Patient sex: M
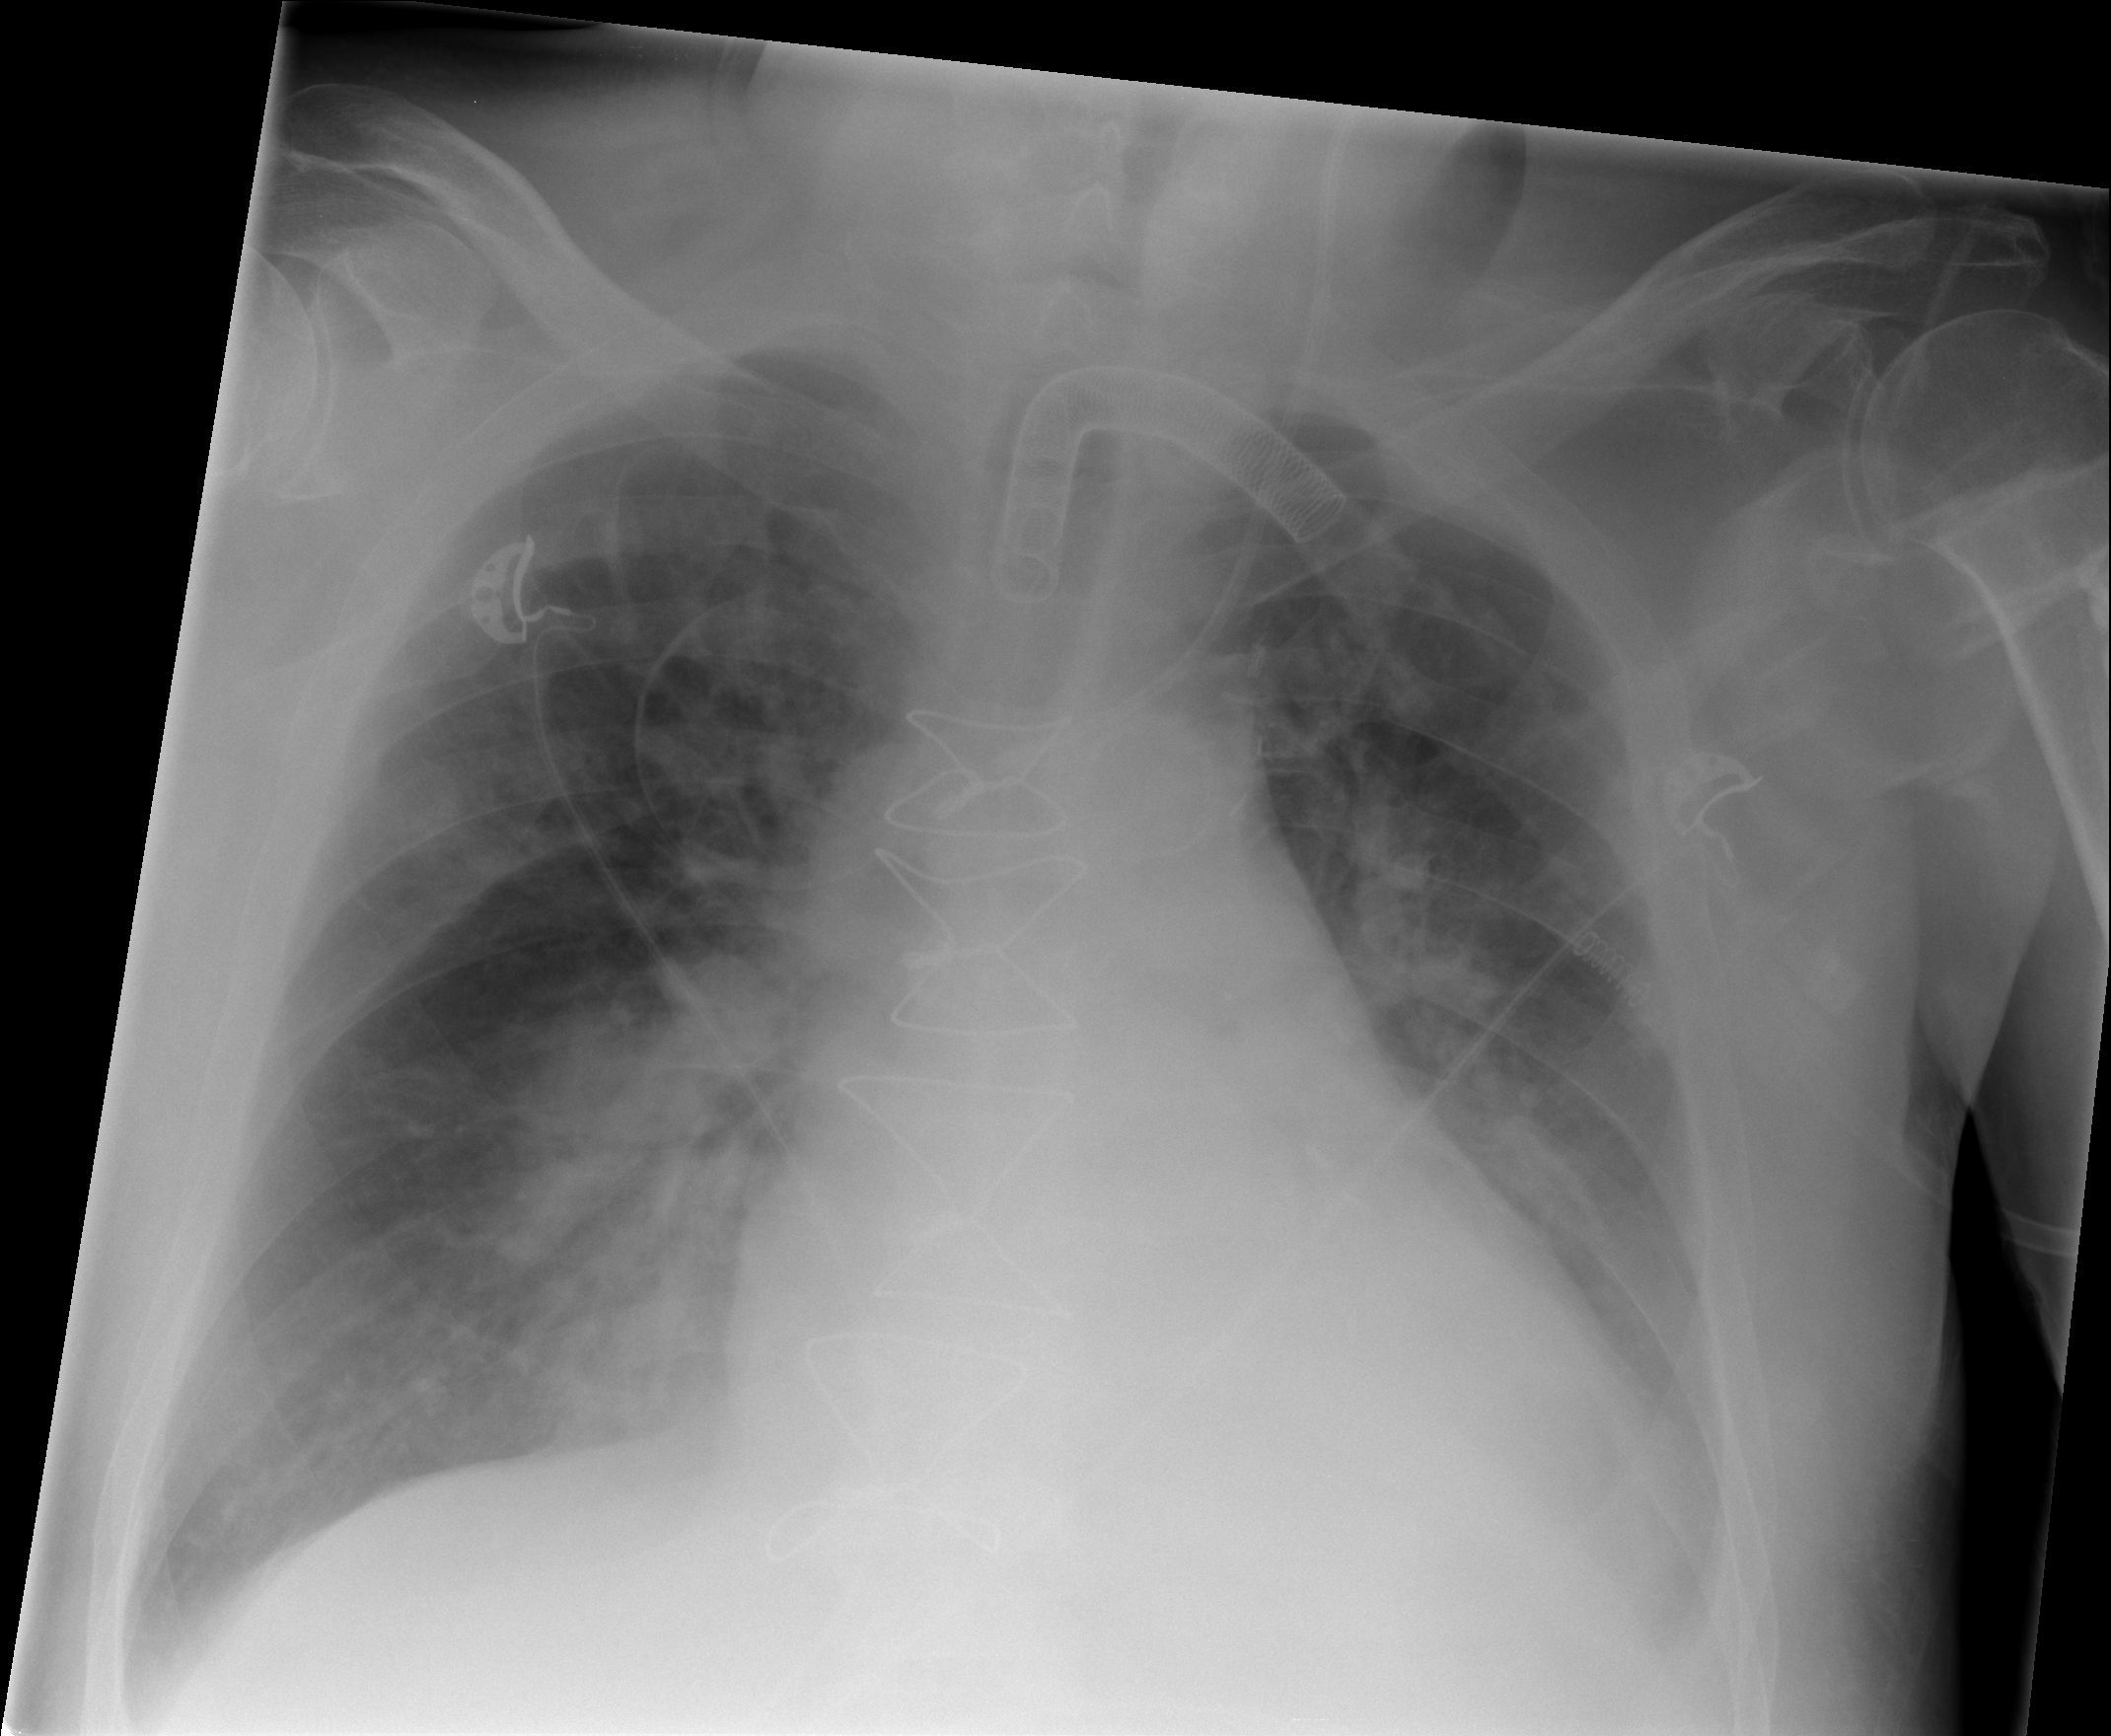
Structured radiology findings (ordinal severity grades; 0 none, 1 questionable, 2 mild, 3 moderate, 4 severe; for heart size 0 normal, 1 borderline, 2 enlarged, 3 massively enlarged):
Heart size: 3
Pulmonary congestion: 3
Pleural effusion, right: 0
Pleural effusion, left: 2
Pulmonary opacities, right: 3
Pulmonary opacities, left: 3
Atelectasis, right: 2
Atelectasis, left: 2